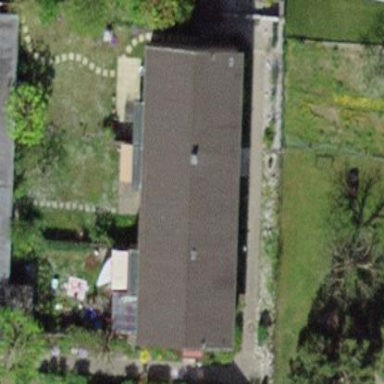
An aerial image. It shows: Terrace building.